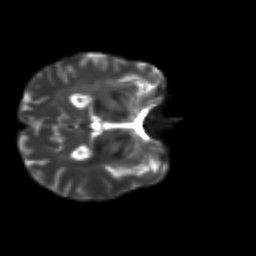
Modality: T2w
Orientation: axial
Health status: ill
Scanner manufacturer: siemens
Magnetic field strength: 3 T
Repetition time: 6.8 s
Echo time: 0.097 s